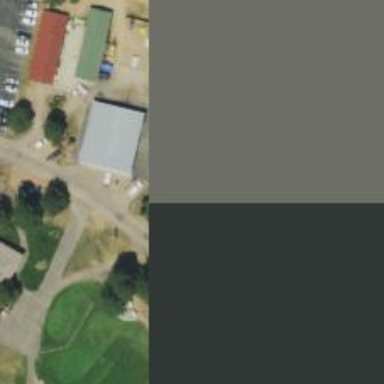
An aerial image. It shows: Path for golf carts.